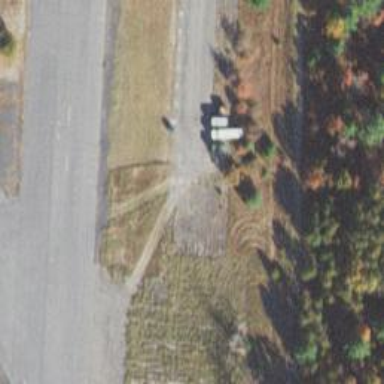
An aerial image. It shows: Asphalt runway at the airport.